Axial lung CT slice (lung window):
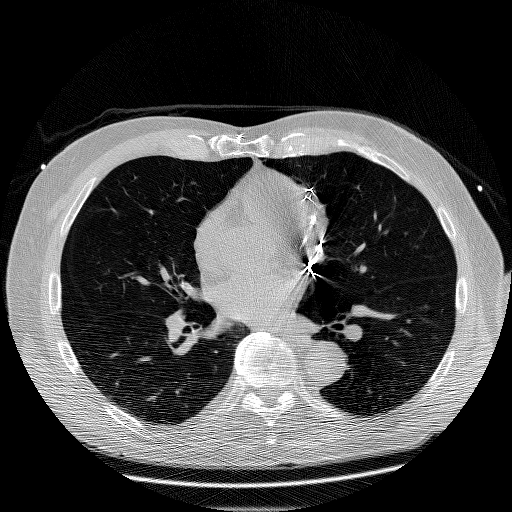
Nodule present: no